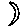
Label: moon